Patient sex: M
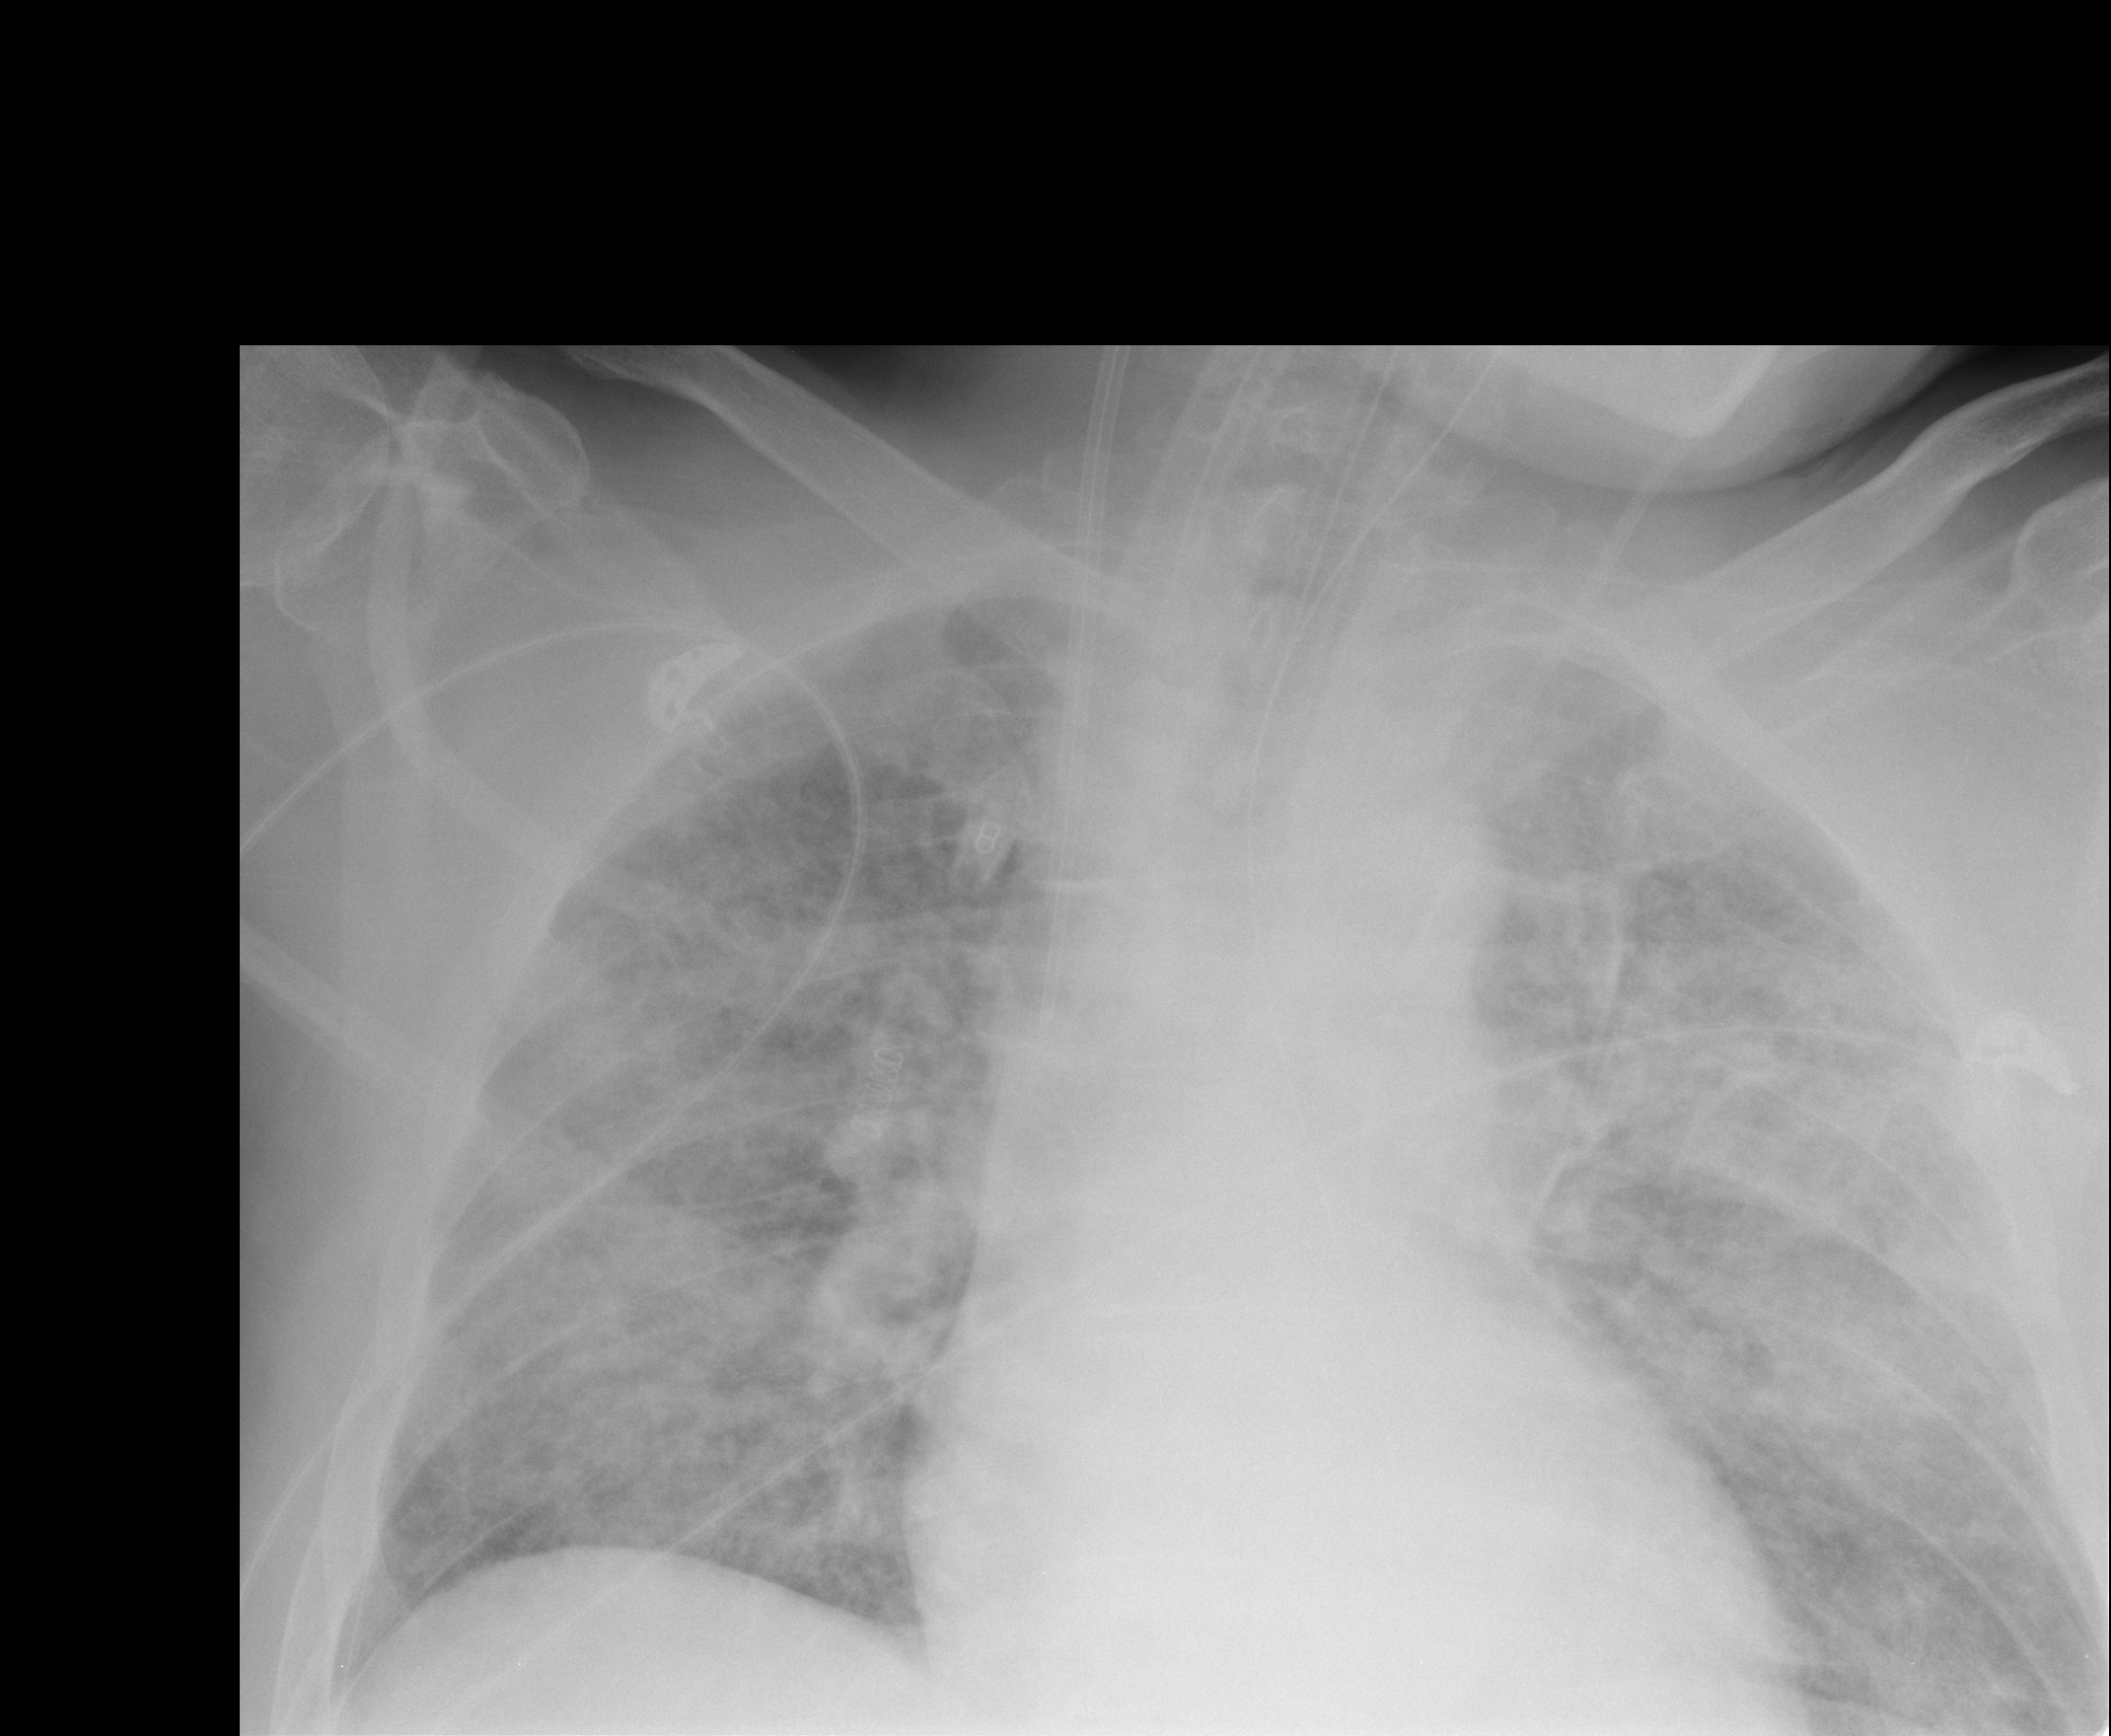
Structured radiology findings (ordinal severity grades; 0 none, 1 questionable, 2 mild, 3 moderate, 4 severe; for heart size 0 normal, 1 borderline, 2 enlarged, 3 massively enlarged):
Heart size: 0
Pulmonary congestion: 2
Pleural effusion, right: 2
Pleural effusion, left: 2
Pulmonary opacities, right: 4
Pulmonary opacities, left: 4
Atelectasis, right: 3
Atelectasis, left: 3